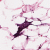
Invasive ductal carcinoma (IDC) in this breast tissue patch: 0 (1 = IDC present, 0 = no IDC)